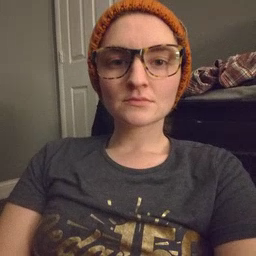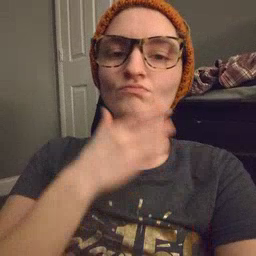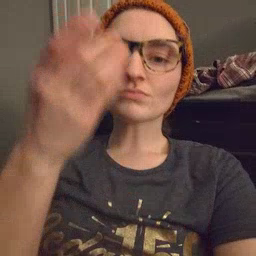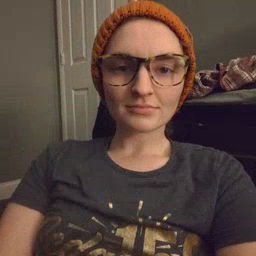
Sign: giraffe